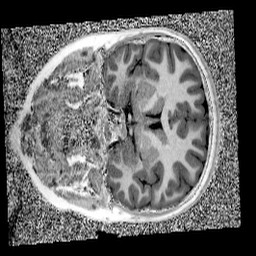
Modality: UNIT1
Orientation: coronal
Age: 11
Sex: female
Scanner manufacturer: siemens
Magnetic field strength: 3 T
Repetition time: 4 s
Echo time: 0.00299 s